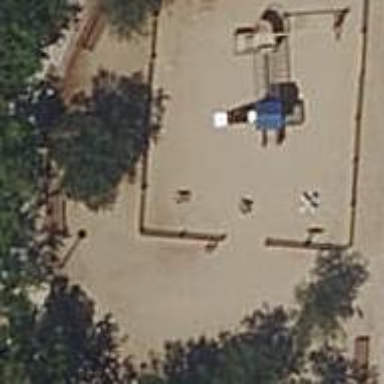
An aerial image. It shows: Playground area for leisure land.